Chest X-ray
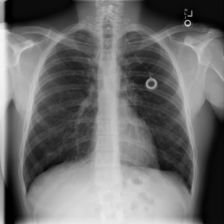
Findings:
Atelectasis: negative
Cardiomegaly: negative
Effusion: negative
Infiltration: positive
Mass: negative
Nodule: negative
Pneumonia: negative
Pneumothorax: negative
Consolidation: negative
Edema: negative
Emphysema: negative
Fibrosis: negative
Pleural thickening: negative
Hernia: negative